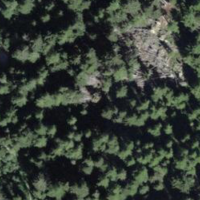
EUNIS habitat code: 43
Species observed at this site:
Petasites albus